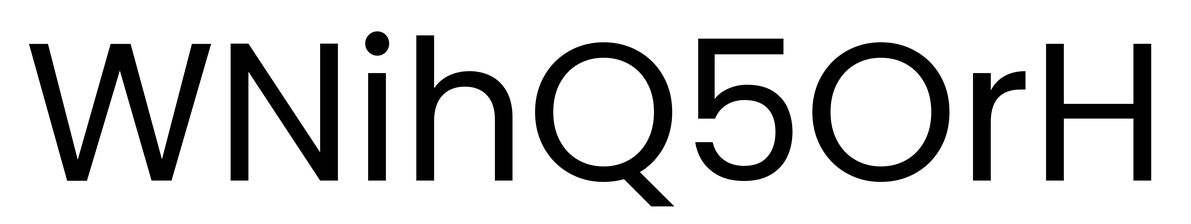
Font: Poppins-Regular